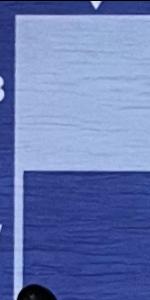
Label: Empty